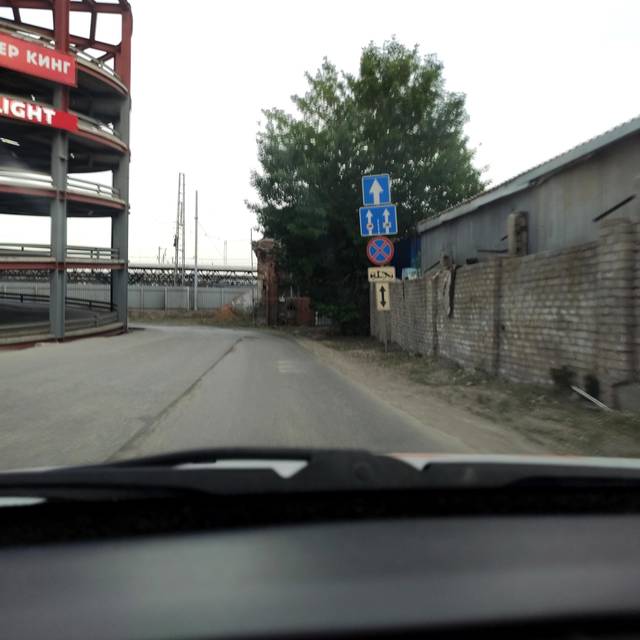
Region: Russia
Coordinates: 53.186, 50.125